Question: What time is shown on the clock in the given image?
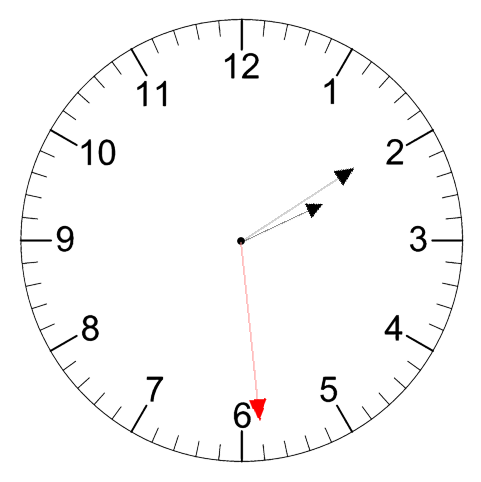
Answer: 02:09:29